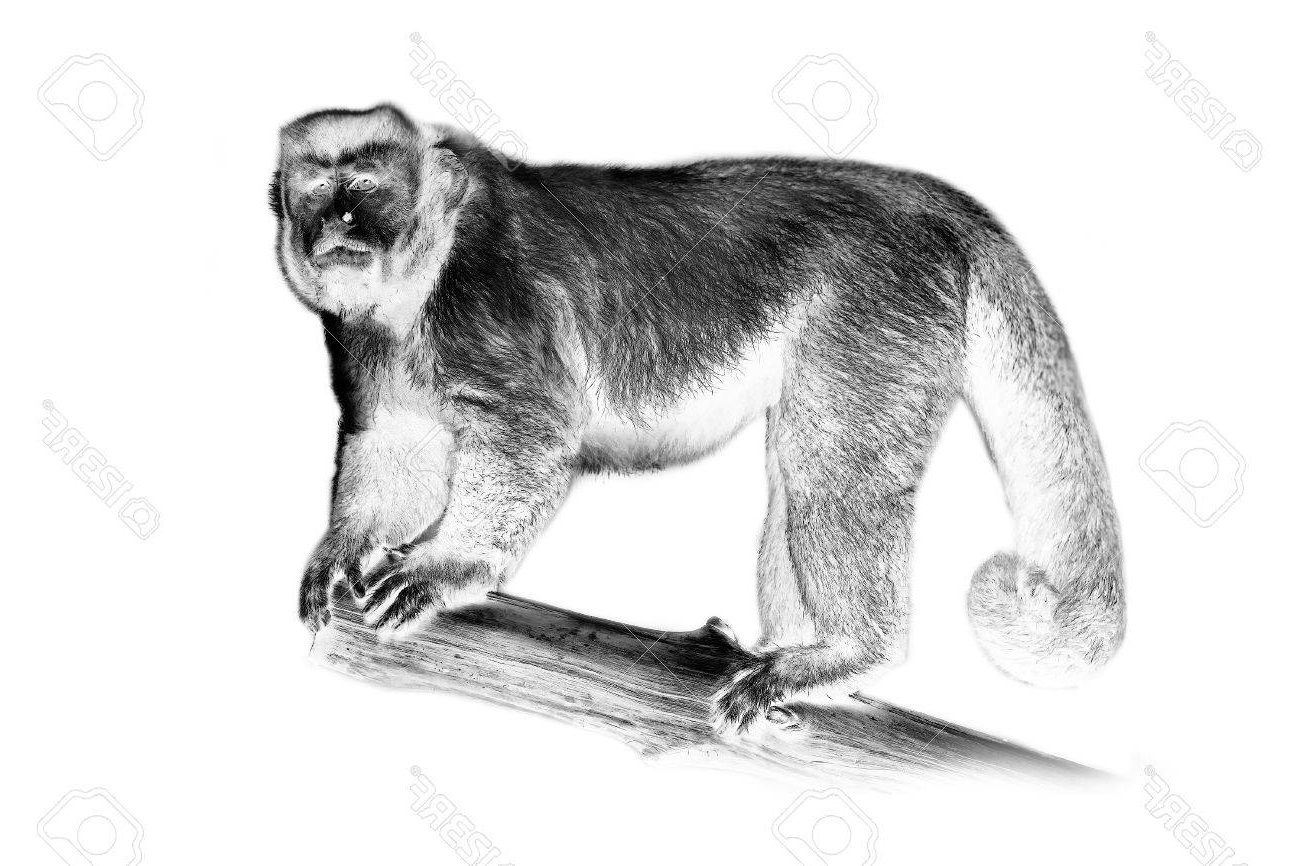
Label: capuchin, ringtail, Cebus capucinus